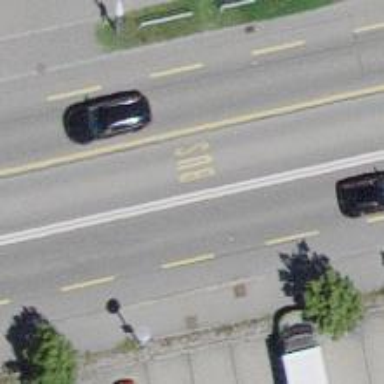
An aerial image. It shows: Secondary road with dedicated cycle lane.